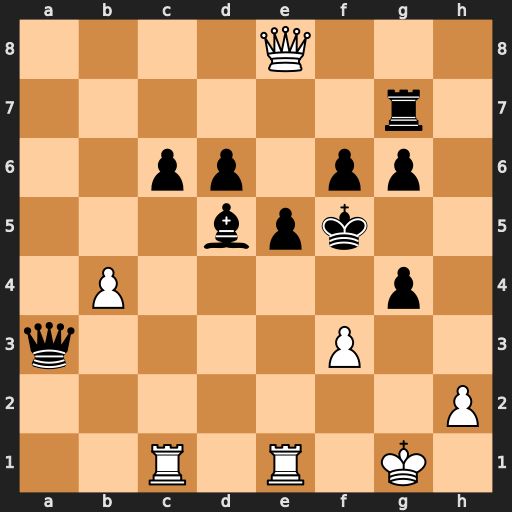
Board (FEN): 4Q3/6r1/2pp1pp1/3bpk2/1P4p1/q4P2/7P/2R1R1K1
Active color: w
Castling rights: -
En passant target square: -
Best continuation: Qc8+ Be6 fxg4+ Kg5 Qxe6